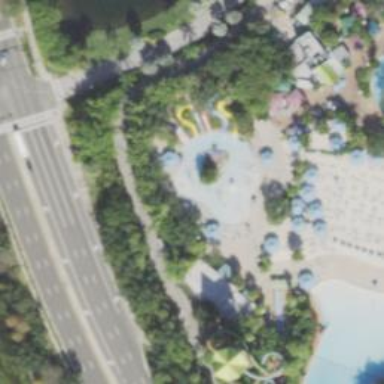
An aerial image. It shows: Water slide attraction.